Field crop: maize
Growth stage: 1
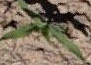
Species: maize